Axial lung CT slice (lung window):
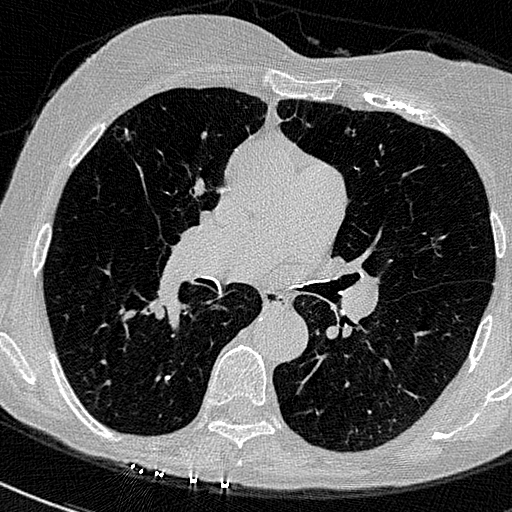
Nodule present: no